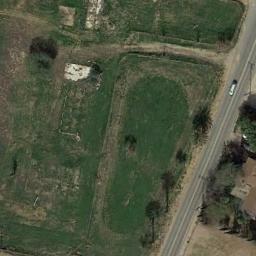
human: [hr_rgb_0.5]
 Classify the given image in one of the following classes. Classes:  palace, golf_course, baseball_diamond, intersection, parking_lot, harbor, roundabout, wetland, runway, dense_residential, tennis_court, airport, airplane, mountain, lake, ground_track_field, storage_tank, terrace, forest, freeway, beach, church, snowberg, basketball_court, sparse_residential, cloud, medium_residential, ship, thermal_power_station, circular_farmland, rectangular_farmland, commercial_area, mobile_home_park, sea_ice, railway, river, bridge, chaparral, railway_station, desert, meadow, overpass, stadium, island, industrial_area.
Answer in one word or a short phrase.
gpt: meadow